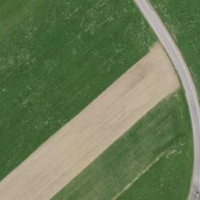
EUNIS habitat code: 52
Species observed at this site:
Gryllotalpa gryllotalpa